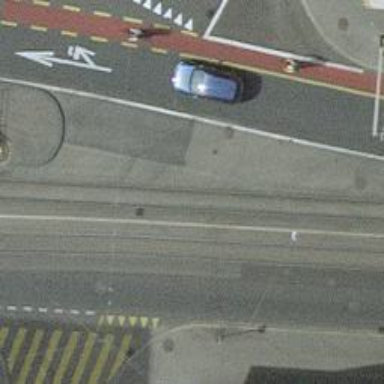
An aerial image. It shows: Tram level crossing on the railway.